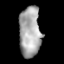
Tissue: lung
Cell type: Epithelial cells
Senescence score: 0.1533
Nuclear area (px): 1064
Mean DAPI intensity: 166.751